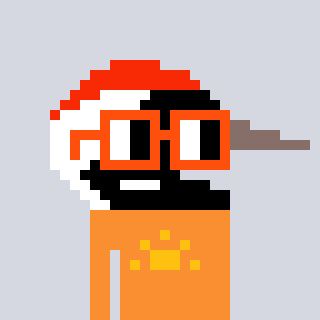
a pixel art character with square orange glasses, a crane-shaped head and a orange-colored body on a cool background